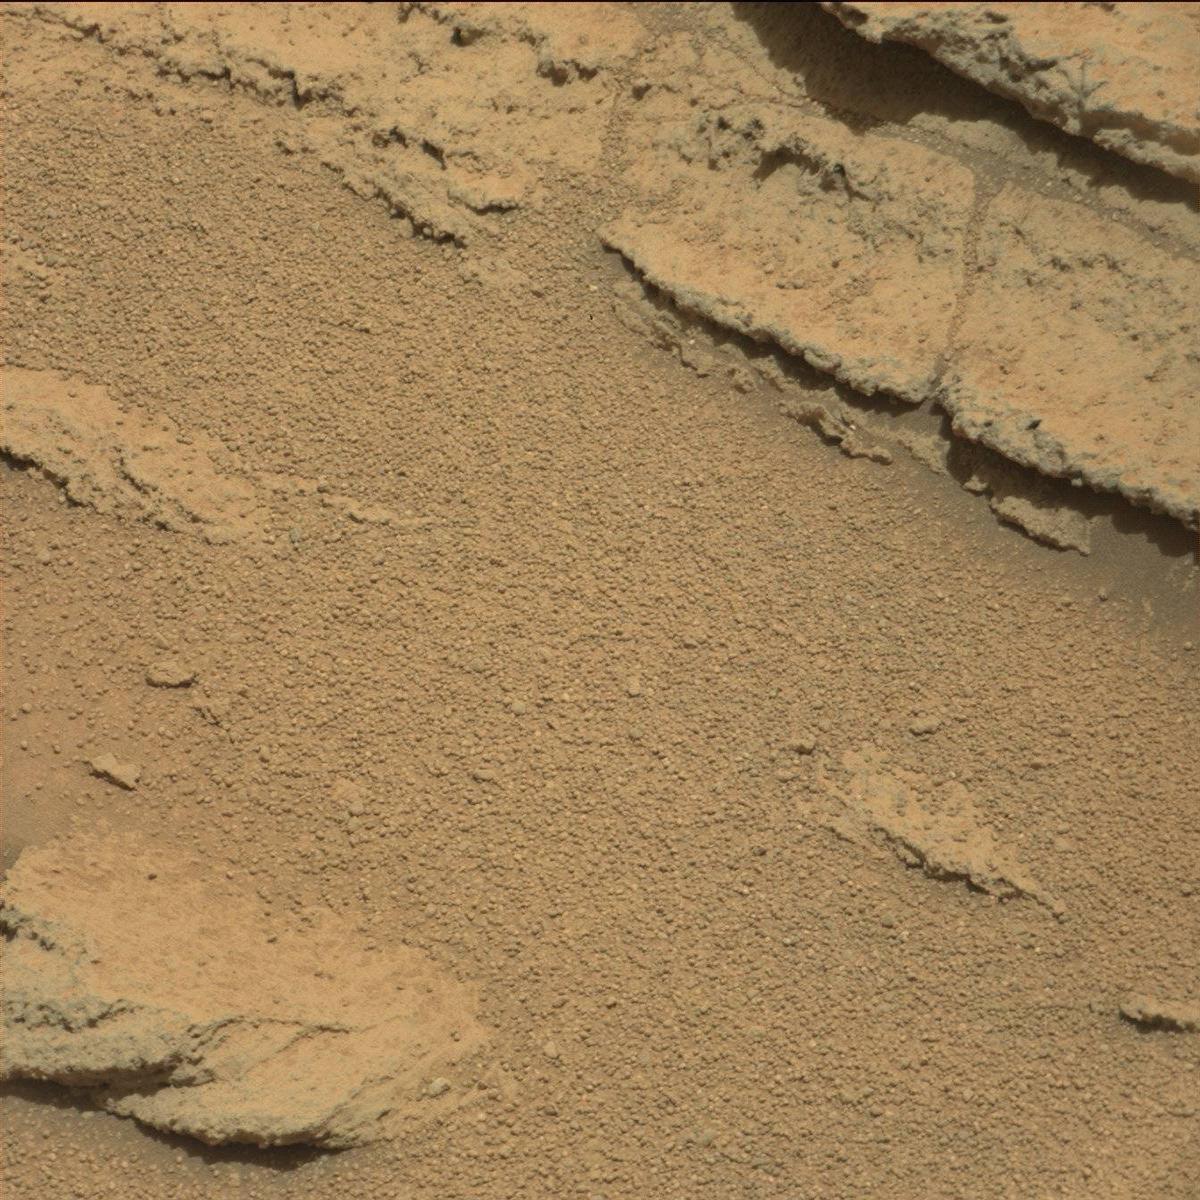
Terrain classes present: Bedrock, Sand / Soil